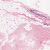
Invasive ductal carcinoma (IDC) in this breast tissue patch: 0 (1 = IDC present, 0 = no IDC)